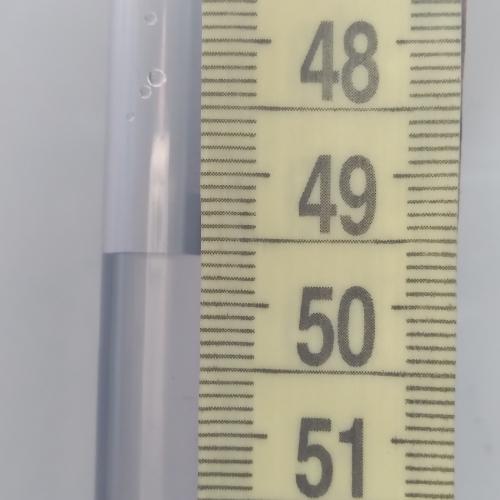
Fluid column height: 49.6 cm